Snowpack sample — Buffalo Mountain, Silverthorne, Colorado, USA (1/25/25, 10:11 AM MST)
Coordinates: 39.6222, -106.1139
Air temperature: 22 °F
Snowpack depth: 110 cm
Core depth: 30 cm
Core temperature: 42.8 °F
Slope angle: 12°, slope face: 102°
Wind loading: high
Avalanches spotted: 0
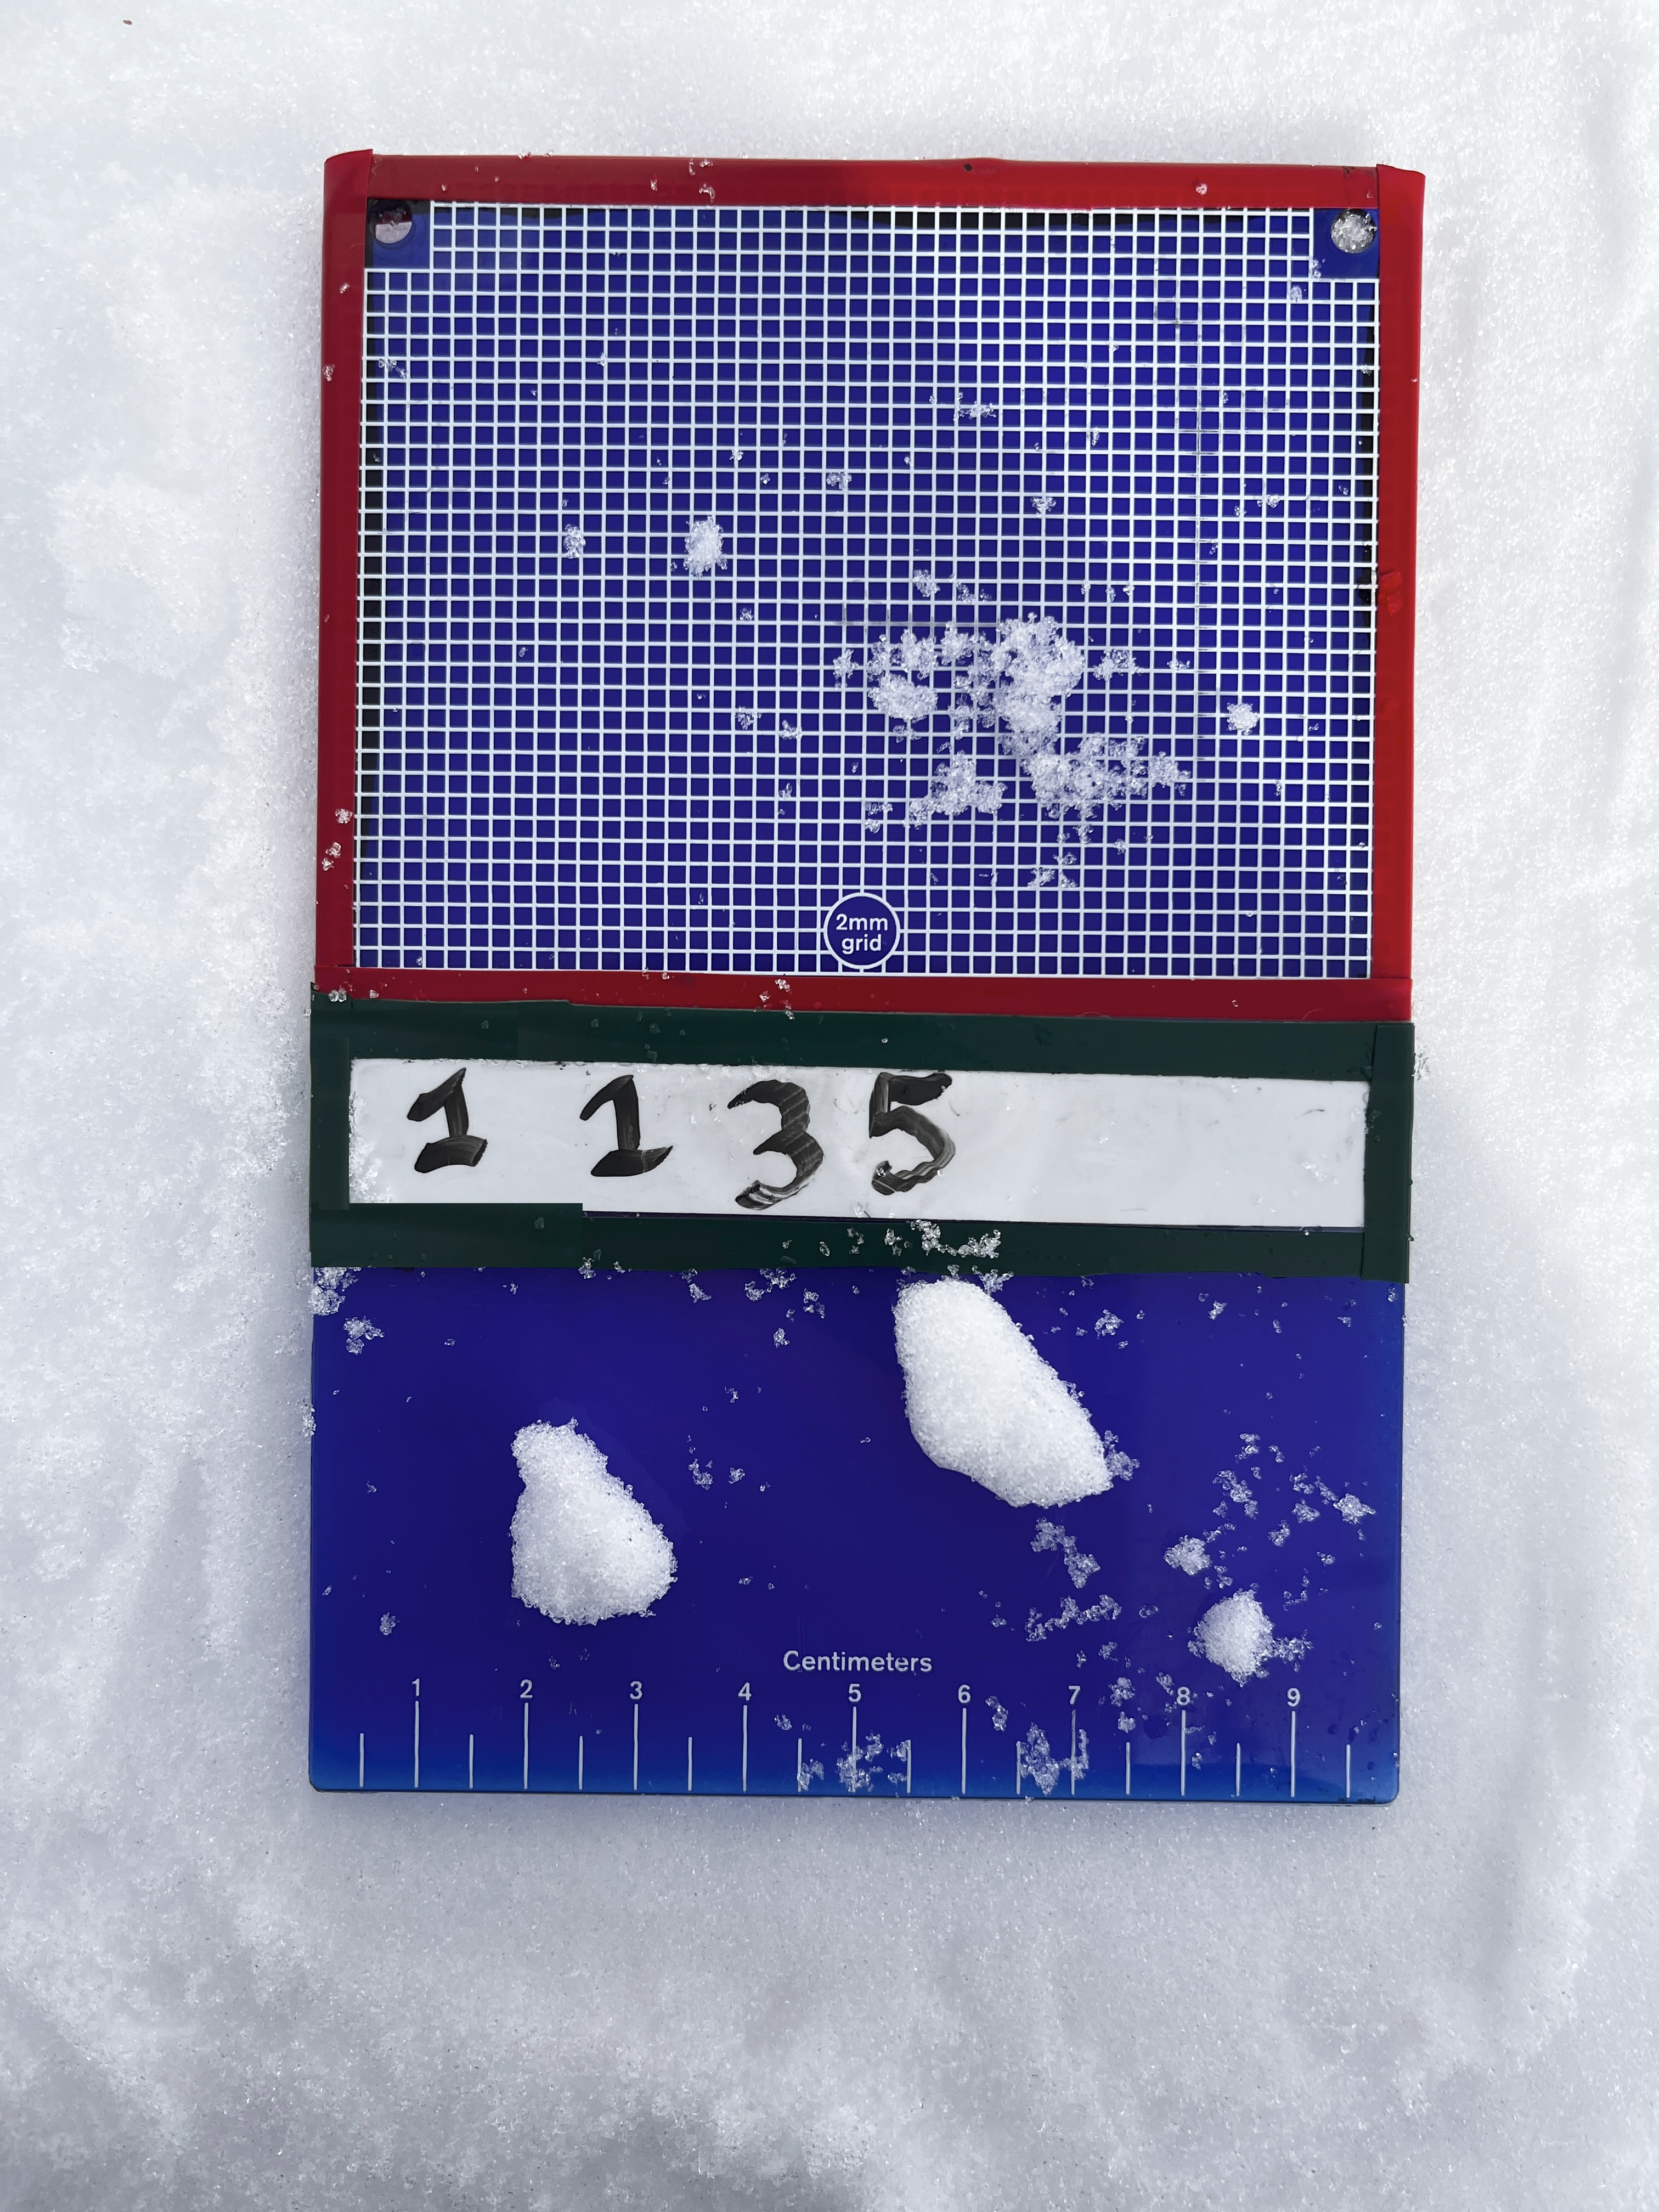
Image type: crystal_card
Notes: No avalanches nearby, collected on the outskirts of a fire break 15 meters from the treeline, on way to Buffalo and Red Mountain